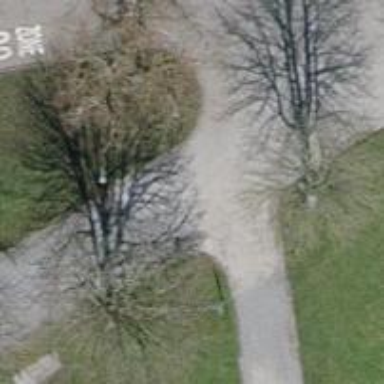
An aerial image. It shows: Footway with surface of fine gravel.